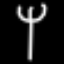
Label: fork